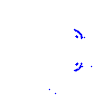
Particle: kaon